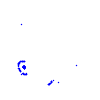
Particle: proton